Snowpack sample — Loveland Pass, Silver Plume, Colorado, USA (12/14/25, 10:50 AM MST)
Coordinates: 39.664, -105.882
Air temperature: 36 °F
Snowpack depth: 67 cm
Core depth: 10 cm
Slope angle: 6°, slope face: 326°
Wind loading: low
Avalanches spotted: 0
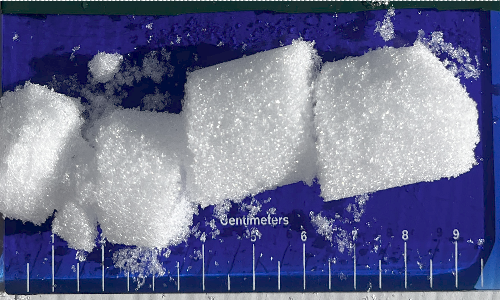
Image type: core
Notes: No avalanches spotted, very late start to the season with minimal snowpack